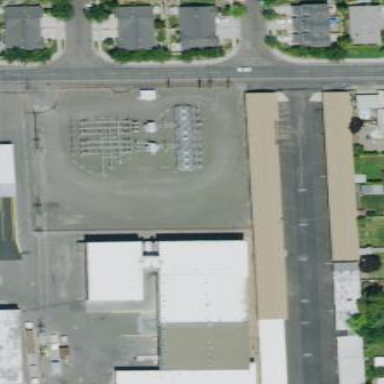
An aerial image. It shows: Power substation.